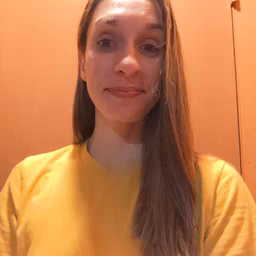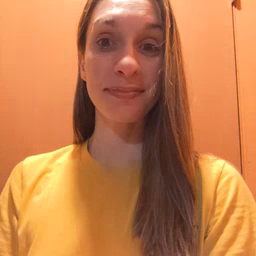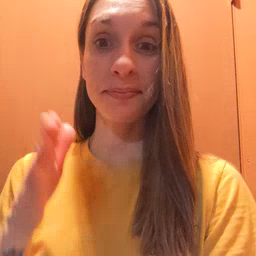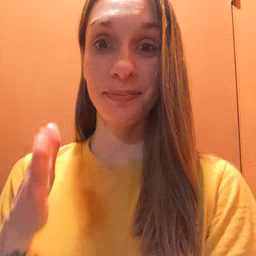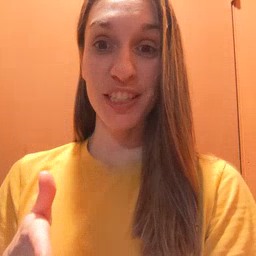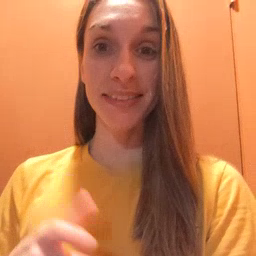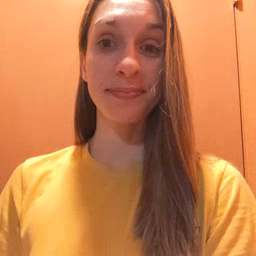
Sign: person